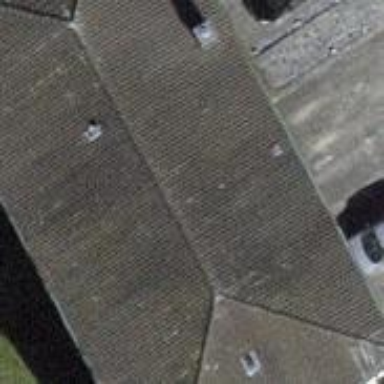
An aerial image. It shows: Building with hipped roof oriented along. The roof is colored in brown.